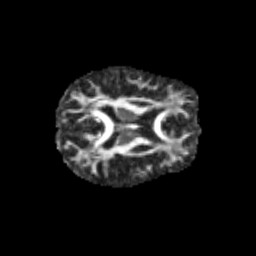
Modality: FA
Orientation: axial
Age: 11
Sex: female
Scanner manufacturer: siemens
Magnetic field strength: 3 T
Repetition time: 3.8 s
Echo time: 0.07 s